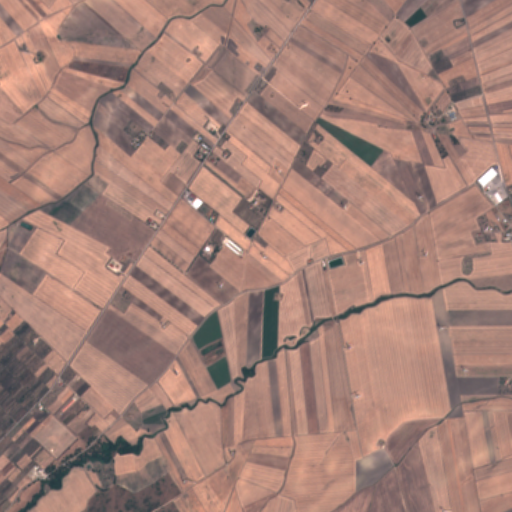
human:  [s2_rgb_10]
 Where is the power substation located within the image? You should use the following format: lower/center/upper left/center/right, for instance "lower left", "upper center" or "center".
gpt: The power substation is located in the upper right of the image.
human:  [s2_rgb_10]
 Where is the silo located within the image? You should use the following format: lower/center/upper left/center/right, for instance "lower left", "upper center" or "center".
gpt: The silo is located in the lower left of the image.
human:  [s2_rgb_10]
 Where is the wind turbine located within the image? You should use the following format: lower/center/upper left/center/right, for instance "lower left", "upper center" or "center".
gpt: The wind turbine is located in the lower center of the image.
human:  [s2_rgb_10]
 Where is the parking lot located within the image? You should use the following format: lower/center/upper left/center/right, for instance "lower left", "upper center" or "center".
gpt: There is no parking lot in the image.